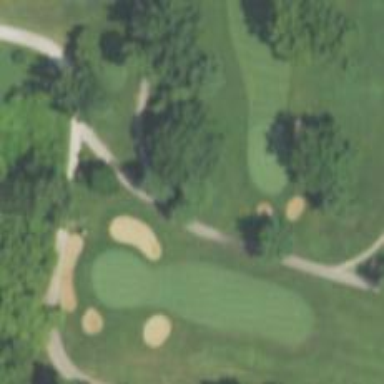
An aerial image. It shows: Path for golf carts.